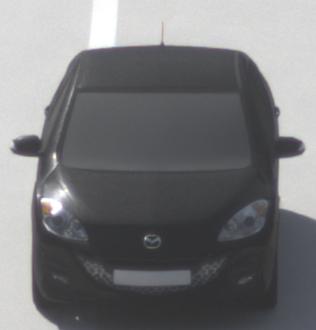
Make: Mazda
Model: 3 1.6
Detailed model: 3 (BL)
Model produced from: 2009/05
Model produced until: 2010/12
Doors: 5
Color: black
Road condition: dry road
Daytime: morning or afternoon
Contrast: medium contrast